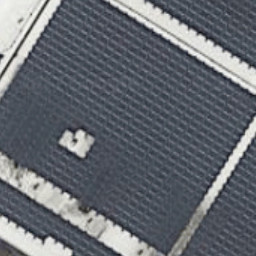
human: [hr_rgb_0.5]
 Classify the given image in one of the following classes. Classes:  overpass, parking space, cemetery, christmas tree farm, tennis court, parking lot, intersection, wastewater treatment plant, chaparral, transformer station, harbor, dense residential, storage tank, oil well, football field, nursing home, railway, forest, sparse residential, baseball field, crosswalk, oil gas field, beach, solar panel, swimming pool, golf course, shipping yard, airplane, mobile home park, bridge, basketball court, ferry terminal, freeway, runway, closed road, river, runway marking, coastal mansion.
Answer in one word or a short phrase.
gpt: solar panel